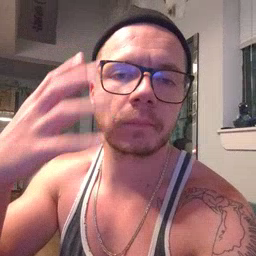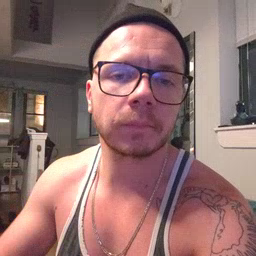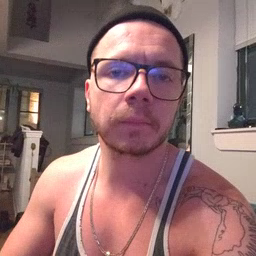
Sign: sun